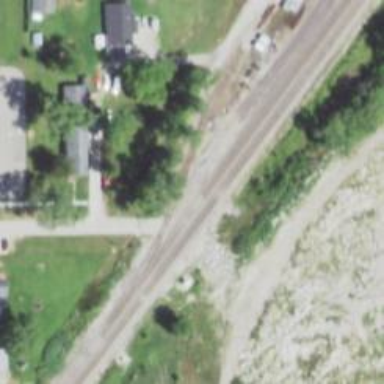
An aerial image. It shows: Railway level crossing.